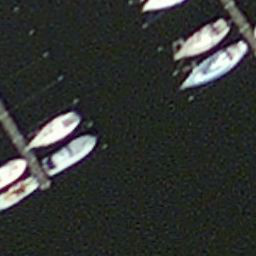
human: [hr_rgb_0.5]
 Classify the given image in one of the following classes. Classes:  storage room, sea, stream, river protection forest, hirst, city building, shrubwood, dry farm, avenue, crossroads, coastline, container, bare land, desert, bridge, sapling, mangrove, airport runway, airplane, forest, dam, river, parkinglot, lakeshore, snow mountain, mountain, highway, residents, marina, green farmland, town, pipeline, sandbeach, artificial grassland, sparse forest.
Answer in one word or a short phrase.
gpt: marina